Question: '''
-(int)countTheNumberOfDublicatesForType:(int)typeID
{
NSInteger quantity=0;
NSArray *paths = NSSearchPathForDirectoriesInDomains(NSDocumentDirectory, NSUserDomainMask, YES);
NSString *documentsDirectory = [paths objectAtIndex:0];
NSString *path = [documentsDirectory stringByAppendingPathComponent:user_data];
sqlite3* database = NULL;
sqlite3_stmt *statement;
if(sqlite3_open([path UTF8String], &database) == SQLITE_OK)
{
const char *sqlQuery=sqlite3_mprintf("SELECT COUNT(refID) FROM dublicates WHERE typeREF=%i",typeID);
if(sqlite3_prepare_v2(database, sqlQuery,-1, &statement, NULL) == SQLITE_OK)
sqlite3_bind_int(statement, 1,typeID);
if(sqlite3_step(statement) == SQLITE_ROW)
{
quantity = sqlite3_column_int(statement, 0);
}
sqlite3_finalize(statement);
sqlite3_free((char*)sqlQuery);
sqlite3_close(database);
}
else
{
//
}
return quantity;
}
'''
The math in this method returns the max value of int. Where's the mistake and how to manage it the way it would return the real values from db? Thank you in advance.
EDIT:
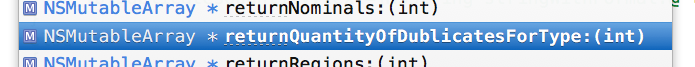
Answer: You have no error handling, you are binding to a nonexistent parameter, the code is indented wrong, and you are reading with a wrong data type.
Use something like this:
'''
if (sqlite3_open([path UTF8String], &database) != SQLITE_OK) {
sqlite3_errmsg(database); // log or print this
sqlite3_close(database);
return 0;
}
if (sqlite3_prepare_v2(database,
"SELECT COUNT(refID) FROM dublicates WHERE typeREF=?",
-1, &statement, NULL) != SQLITE_OK) {
sqlite3_errmsg(database); // log or print this
sqlite3_close(database);
return 0;
}
sqlite3_bind_int(statement, 1, typeID);
if (sqlite3_step(statement) != SQLITE_ROW)
sqlite3_errmsg(database); // log or print this
else
quantity = sqlite3_column_int(statement, 0);
sqlite3_finalize(statement);
sqlite3_close(database);
'''